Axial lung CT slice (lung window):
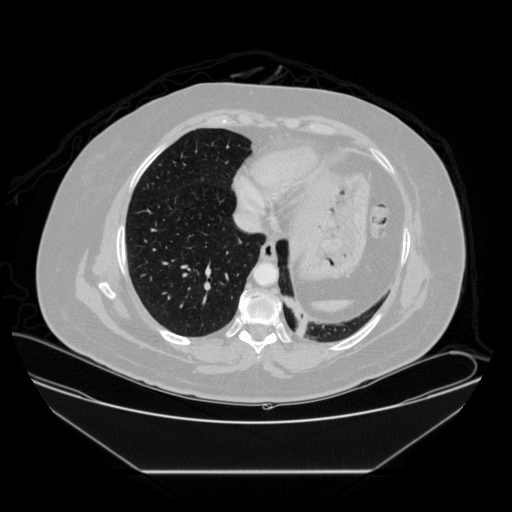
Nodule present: no